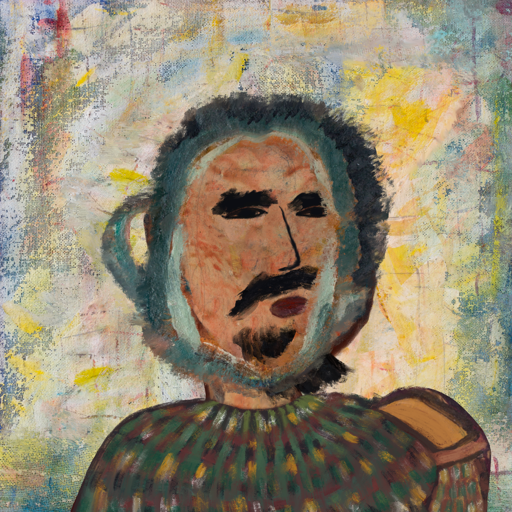
Background: Irani, Head And Neck Side: Orphan, Face Side: Mosgoul, Bust: After_Raid, Hair Side: Boggyland, Head Accessory: Blank, Second Necklace: Blank, Necklace: Blank, Baby: Blank